Question: I may be confused or i'm doing the same mistakes since 2 days. Please correct me where i'm doing mistakes also i would like to refer proper documentation more specific to my problem.
1. I created the Dynamic Web Project and added tomcat v7.0 as server in eclipse. when i tried to run server it gives an error. Project (right click) --> Run As -->Run on Server--> Tomcat v7.0 --> project name (configured) --> Finish.
Error: (servers tab)
'''
Apr 30, 2012 4:19:20 PM org.apache.catalina.core.AprLifecycleListener init
INFO: The APR based Apache Tomcat Native library which allows optimal performance in production environments was not found on the java.library.path: C:\Program Files\Java\jre7in;C:\Windows\Sun\Javain;C:\Windows\system32;C:\Windows;C:\Windows\system32;C:\Windows;C:\Windows\System32\Wbem;C:\Windows\System32\WindowsPowerShell1.0\;C:\Program Files\ThinkPad\Bluetooth Software\;C:\Program Files\ThinkPad\Bluetooth Software\syswow64;C:\Program Files\Microsoft SQL Server@\DTS\Binn\;C:\Program Files (x86)\Microsoft SQL Server@\Tools\Binn\VSShell\Common7\IDE\;C:\Program Files (x86)\Microsoft SQL Server@\Tools\Binn\;C:\Program Files\Microsoft SQL Server@\Tools\Binn\;C:\Program Files (x86)\Microsoft Visual Studio 9.0\Common7\IDE\PrivateAssemblies\;C:\Program Files (x86)\Microsoft SQL Server@\DTS\Binn\;C:\PROGRA~2\IBM\SQLLIB\BIN;C:\PROGRA~2\IBM\SQLLIB\FUNCTION;C:\Program Files\SlikSvnin;C:\Program Files\TortoiseSVNin;.
Apr 30, 2012 4:19:20 PM org.apache.tomcat.util.digester.SetPropertiesRule begin
WARNING: [SetPropertiesRule]{Server/Service/Engine/Host/Context} Setting property 'source' to 'org.eclipse.jst.jee.server:de.vogella.jersey.first' did not find a matching property.
Apr 30, 2012 4:19:20 PM org.apache.coyote.AbstractProtocol init
INFO: Initializing ProtocolHandler ["http-bio-8080"]
Apr 30, 2012 4:19:20 PM org.apache.coyote.AbstractProtocol init
INFO: Initializing ProtocolHandler ["ajp-bio-8009"]
Apr 30, 2012 4:19:20 PM org.apache.catalina.startup.Catalina load
INFO: Initialization processed in 556 ms
Apr 30, 2012 4:19:20 PM org.apache.catalina.core.StandardService startInternal
INFO: Starting service Catalina
Apr 30, 2012 4:19:20 PM org.apache.catalina.core.StandardEngine startInternal
INFO: Starting Servlet Engine: Apache Tomcat/7.0.27
Apr 30, 2012 4:19:20 PM org.apache.catalina.core.ContainerBase startInternal
SEVERE: A child container failed during start
java.util.concurrent.ExecutionException: org.apache.catalina.LifecycleException: Failed to start component [StandardEngine[Catalina].StandardHost[localhost].StandardContext[]]
at java.util.concurrent.FutureTask$Sync.innerGet(Unknown Source)
at java.util.concurrent.FutureTask.get(Unknown Source)
at org.apache.catalina.core.ContainerBase.startInternal(ContainerBase.java:1128)
at org.apache.catalina.core.StandardHost.startInternal(StandardHost.java:782)
at org.apache.catalina.util.LifecycleBase.start(LifecycleBase.java:150)
at org.apache.catalina.core.ContainerBase$StartChild.call(ContainerBase.java:1566)
at org.apache.catalina.core.ContainerBase$StartChild.call(ContainerBase.java:1556)
at java.util.concurrent.FutureTask$Sync.innerRun(Unknown Source)
at java.util.concurrent.FutureTask.run(Unknown Source)
at java.util.concurrent.ThreadPoolExecutor.runWorker(Unknown Source)
at java.util.concurrent.ThreadPoolExecutor$Worker.run(Unknown Source)
at java.lang.Thread.run(Unknown Source)
Caused by: org.apache.catalina.LifecycleException: Failed to start component [StandardEngine[Catalina].StandardHost[localhost].StandardContext[]]
at org.apache.catalina.util.LifecycleBase.start(LifecycleBase.java:154)
... 7 more
Caused by: java.lang.NoSuchMethodError: javax.servlet.ServletContext.getSessionCookieConfig()Ljavax/servlet/SessionCookieConfig;
at org.apache.catalina.deploy.WebXml.configureContext(WebXml.java:1309)
at org.apache.catalina.startup.ContextConfig.webConfig(ContextConfig.java:1357)
at org.apache.catalina.startup.ContextConfig.configureStart(ContextConfig.java:855)
at org.apache.catalina.startup.ContextConfig.lifecycleEvent(ContextConfig.java:345)
at org.apache.catalina.util.LifecycleSupport.fireLifecycleEvent(LifecycleSupport.java:119)
at org.apache.catalina.util.LifecycleBase.fireLifecycleEvent(LifecycleBase.java:90)
at org.apache.catalina.core.StandardContext.startInternal(StandardContext.java:5161)
at org.apache.catalina.util.LifecycleBase.start(LifecycleBase.java:150)
... 7 more
Apr 30, 2012 4:19:20 PM org.apache.catalina.core.ContainerBase startInternal
SEVERE: A child container failed during start
java.util.concurrent.ExecutionException: org.apache.catalina.LifecycleException: Failed to start component [StandardEngine[Catalina].StandardHost[localhost].StandardContext[/de.vogella.jersey.first]]
at java.util.concurrent.FutureTask$Sync.innerGet(Unknown Source)
at java.util.concurrent.FutureTask.get(Unknown Source)
at org.apache.catalina.core.ContainerBase.startInternal(ContainerBase.java:1128)
at org.apache.catalina.core.StandardHost.startInternal(StandardHost.java:782)
at org.apache.catalina.util.LifecycleBase.start(LifecycleBase.java:150)
at org.apache.catalina.core.ContainerBase$StartChild.call(ContainerBase.java:1566)
at org.apache.catalina.core.ContainerBase$StartChild.call(ContainerBase.java:1556)
at java.util.concurrent.FutureTask$Sync.innerRun(Unknown Source)
at java.util.concurrent.FutureTask.run(Unknown Source)
at java.util.concurrent.ThreadPoolExecutor.runWorker(Unknown Source)
at java.util.concurrent.ThreadPoolExecutor$Worker.run(Unknown Source)
at java.lang.Thread.run(Unknown Source)
Caused by: org.apache.catalina.LifecycleException: Failed to start component [StandardEngine[Catalina].StandardHost[localhost].StandardContext[/de.vogella.jersey.first]]
at org.apache.catalina.util.LifecycleBase.start(LifecycleBase.java:154)
... 7 more
Caused by: java.lang.NoSuchMethodError: javax.servlet.ServletContext.getSessionCookieConfig()Ljavax/servlet/SessionCookieConfig;
at org.apache.catalina.deploy.WebXml.configureContext(WebXml.java:1309)
at org.apache.catalina.startup.ContextConfig.webConfig(ContextConfig.java:1357)
at org.apache.catalina.startup.ContextConfig.configureStart(ContextConfig.java:855)
at org.apache.catalina.startup.ContextConfig.lifecycleEvent(ContextConfig.java:345)
at org.apache.catalina.util.LifecycleSupport.fireLifecycleEvent(LifecycleSupport.java:119)
at org.apache.catalina.util.LifecycleBase.fireLifecycleEvent(LifecycleBase.java:90)
at org.apache.catalina.core.StandardContext.startInternal(StandardContext.java:5161)
at org.apache.catalina.util.LifecycleBase.start(LifecycleBase.java:150)
... 7 more
Apr 30, 2012 4:19:20 PM org.apache.catalina.core.ContainerBase startInternal
SEVERE: A child container failed during start
java.util.concurrent.ExecutionException: org.apache.catalina.LifecycleException: Failed to start component [StandardEngine[Catalina].StandardHost[localhost]]
at java.util.concurrent.FutureTask$Sync.innerGet(Unknown Source)
at java.util.concurrent.FutureTask.get(Unknown Source)
at org.apache.catalina.core.ContainerBase.startInternal(ContainerBase.java:1128)
at org.apache.catalina.core.StandardEngine.startInternal(StandardEngine.java:302)
at org.apache.catalina.util.LifecycleBase.start(LifecycleBase.java:150)
at org.apache.catalina.core.StandardService.startInternal(StandardService.java:443)
at org.apache.catalina.util.LifecycleBase.start(LifecycleBase.java:150)
at org.apache.catalina.core.StandardServer.startInternal(StandardServer.java:732)
at org.apache.catalina.util.LifecycleBase.start(LifecycleBase.java:150)
at org.apache.catalina.startup.Catalina.start(Catalina.java:675)
at sun.reflect.NativeMethodAccessorImpl.invoke0(Native Method)
at sun.reflect.NativeMethodAccessorImpl.invoke(Unknown Source)
at sun.reflect.DelegatingMethodAccessorImpl.invoke(Unknown Source)
at java.lang.reflect.Method.invoke(Unknown Source)
at org.apache.catalina.startup.Bootstrap.start(Bootstrap.java:322)
at org.apache.catalina.startup.Bootstrap.main(Bootstrap.java:450)
Caused by: org.apache.catalina.LifecycleException: Failed to start component [StandardEngine[Catalina].StandardHost[localhost]]
at org.apache.catalina.util.LifecycleBase.start(LifecycleBase.java:154)
at org.apache.catalina.core.ContainerBase$StartChild.call(ContainerBase.java:1566)
at org.apache.catalina.core.ContainerBase$StartChild.call(ContainerBase.java:1556)
at java.util.concurrent.FutureTask$Sync.innerRun(Unknown Source)
at java.util.concurrent.FutureTask.run(Unknown Source)
at java.util.concurrent.ThreadPoolExecutor.runWorker(Unknown Source)
at java.util.concurrent.ThreadPoolExecutor$Worker.run(Unknown Source)
at java.lang.Thread.run(Unknown Source)
Caused by: org.apache.catalina.LifecycleException: A child container failed during start
at org.apache.catalina.core.ContainerBase.startInternal(ContainerBase.java:1136)
at org.apache.catalina.core.StandardHost.startInternal(StandardHost.java:782)
at org.apache.catalina.util.LifecycleBase.start(LifecycleBase.java:150)
... 7 more
Apr 30, 2012 4:19:20 PM org.apache.catalina.startup.Catalina start
SEVERE: Catalina.start:
org.apache.catalina.LifecycleException: Failed to start component [StandardServer[8005]]
at org.apache.catalina.util.LifecycleBase.start(LifecycleBase.java:154)
at org.apache.catalina.startup.Catalina.start(Catalina.java:675)
at sun.reflect.NativeMethodAccessorImpl.invoke0(Native Method)
at sun.reflect.NativeMethodAccessorImpl.invoke(Unknown Source)
at sun.reflect.DelegatingMethodAccessorImpl.invoke(Unknown Source)
at java.lang.reflect.Method.invoke(Unknown Source)
at org.apache.catalina.startup.Bootstrap.start(Bootstrap.java:322)
at org.apache.catalina.startup.Bootstrap.main(Bootstrap.java:450)
Caused by: org.apache.catalina.LifecycleException: Failed to start component [StandardService[Catalina]]
at org.apache.catalina.util.LifecycleBase.start(LifecycleBase.java:154)
at org.apache.catalina.core.StandardServer.startInternal(StandardServer.java:732)
at org.apache.catalina.util.LifecycleBase.start(LifecycleBase.java:150)
... 7 more
Caused by: org.apache.catalina.LifecycleException: Failed to start component [StandardEngine[Catalina]]
at org.apache.catalina.util.LifecycleBase.start(LifecycleBase.java:154)
at org.apache.catalina.core.StandardService.startInternal(StandardService.java:443)
at org.apache.catalina.util.LifecycleBase.start(LifecycleBase.java:150)
... 9 more
Caused by: org.apache.catalina.LifecycleException: A child container failed during start
at org.apache.catalina.core.ContainerBase.startInternal(ContainerBase.java:1136)
at org.apache.catalina.core.StandardEngine.startInternal(StandardEngine.java:302)
at org.apache.catalina.util.LifecycleBase.start(LifecycleBase.java:150)
... 11 more
Apr 30, 2012 4:19:20 PM org.apache.catalina.startup.Catalina start
INFO: Server startup in 260 ms
'''
Testing:
(i)
eclipse console shows

(ii)
<URL> -- doesn't point to tomcat home page
(iii) Even startup batch file throws the same error
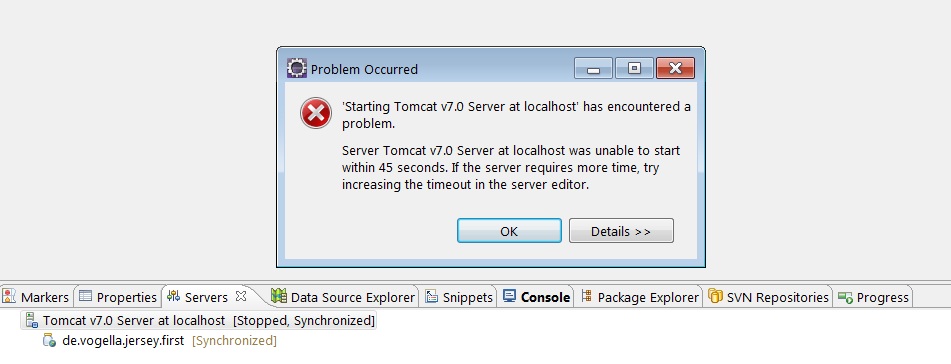
Answer: Just re-posting the answer from .
Removed 'servlet.jar' in the 'classpath'. I just searched for 'servlet.jar' and removed everything except from 'lib' folder. Which helped me to get rid off this error :)